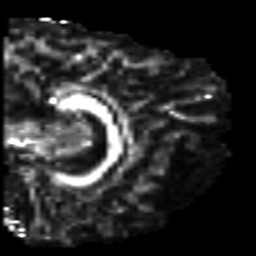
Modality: FA
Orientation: sagittal
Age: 30
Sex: female
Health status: healthy
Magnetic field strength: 3 T
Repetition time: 7 s
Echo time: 0.0926 s